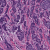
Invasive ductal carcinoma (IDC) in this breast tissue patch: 0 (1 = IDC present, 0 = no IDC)